Question: I am trying to make a Polyline editor, just like <URL>
It works on the same principle. Start with a point, then for each click add new points and make the polyline.
On the editor from Google Drawings Library, while you are editing a polyline, you're mouse can't interact with other items from the map.
Inspecting with firebug, i see that they have an overlay of 20000000 z-index inside the map.

Is there any way of creating the same overlay for my map using default Google Maps functions?
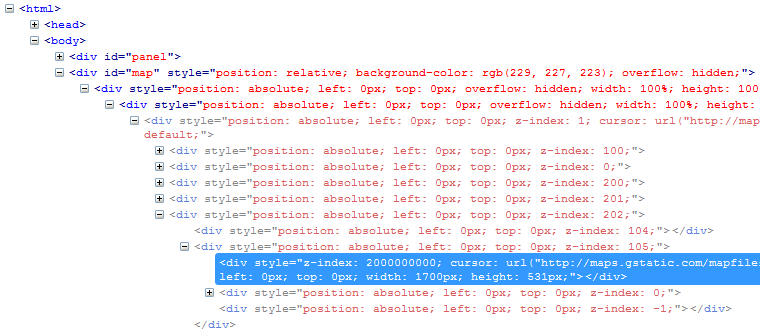
Answer: It's a <URL> inside the 'overlayMouseTarget'-pane with the same size as the map and a draw-method that updates the position of the overlay. You may do the same.